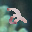
Label: 2